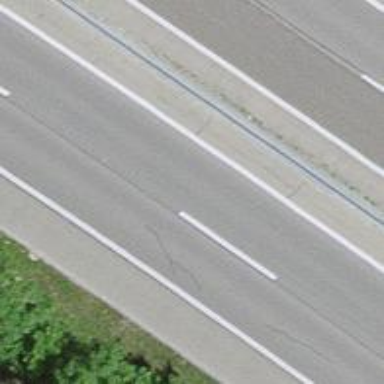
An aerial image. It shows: Asphalt motorway.